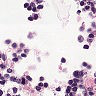
Metastatic tissue present: no